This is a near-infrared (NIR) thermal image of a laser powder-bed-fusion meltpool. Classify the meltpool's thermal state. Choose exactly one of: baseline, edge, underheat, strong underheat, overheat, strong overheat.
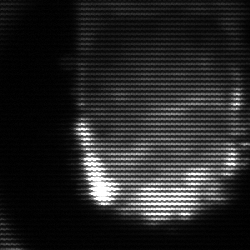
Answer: baseline